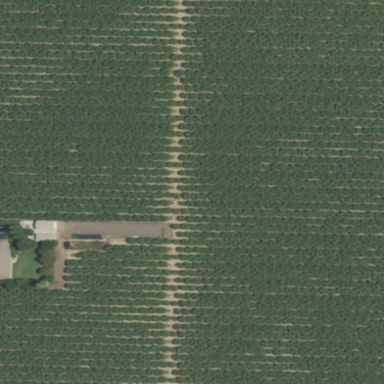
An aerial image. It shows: Vineyard with grape crops.